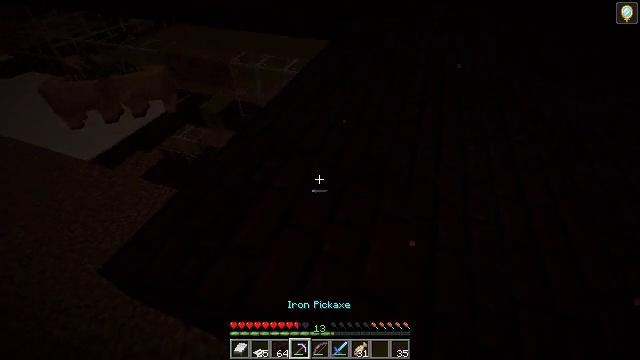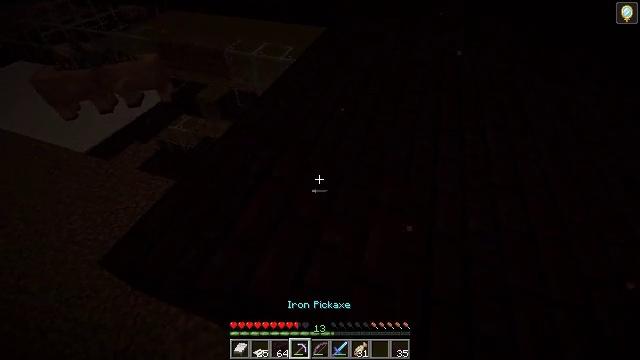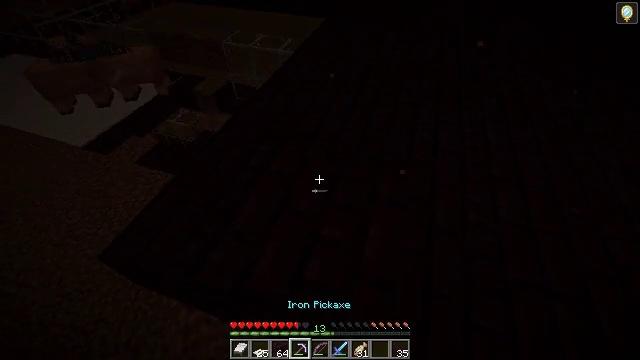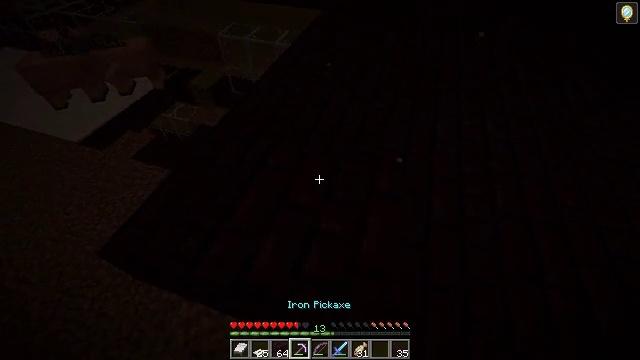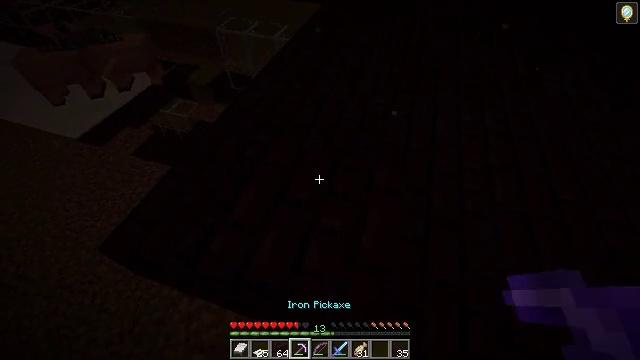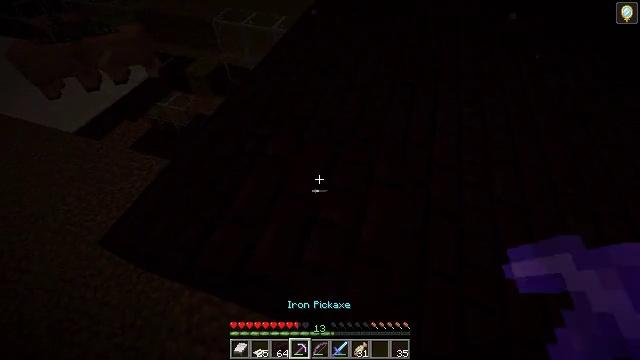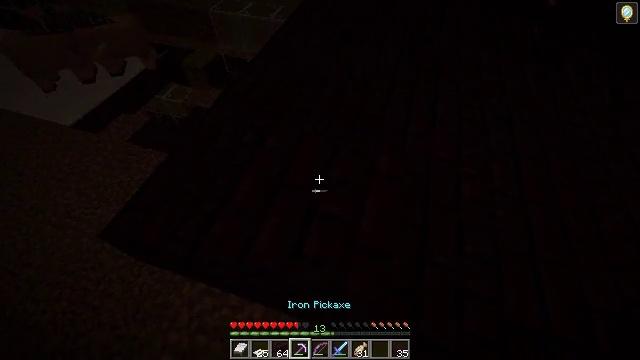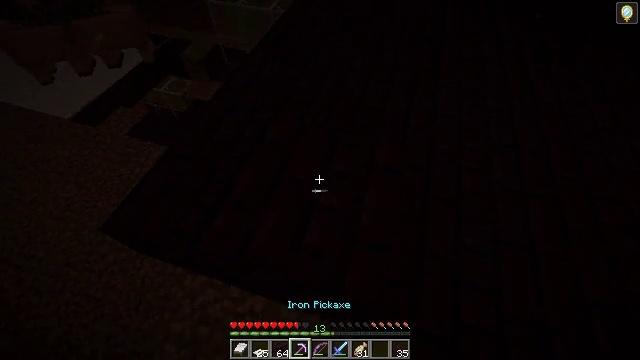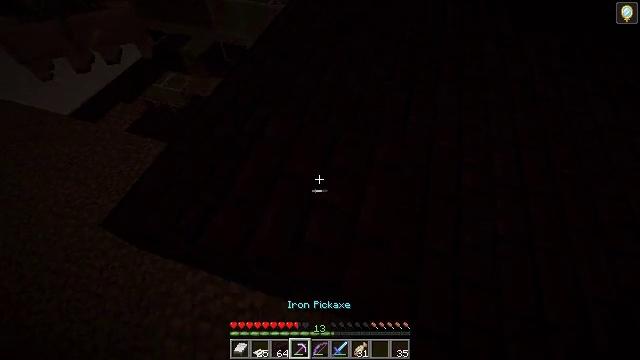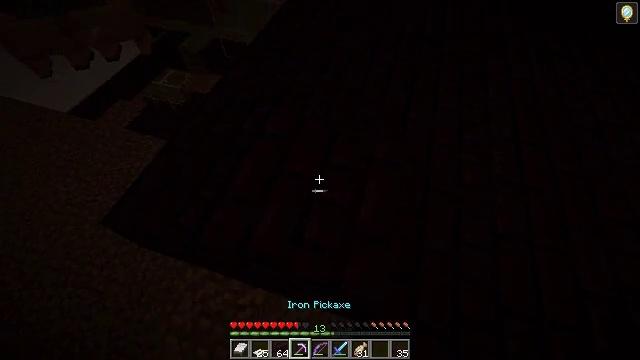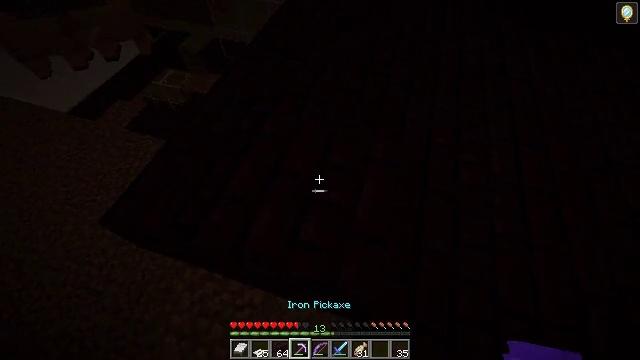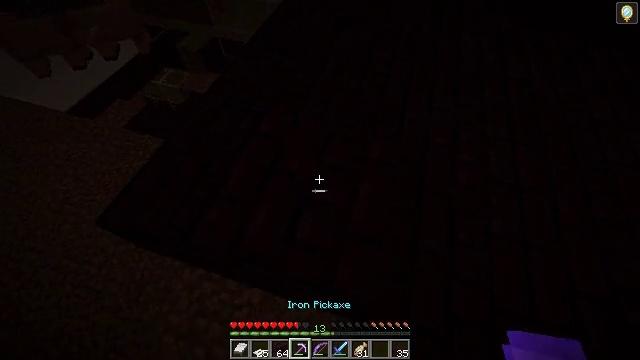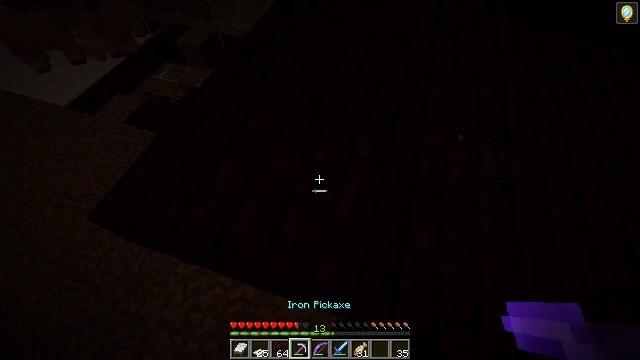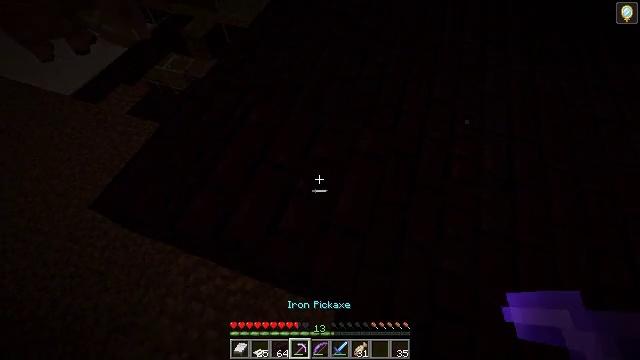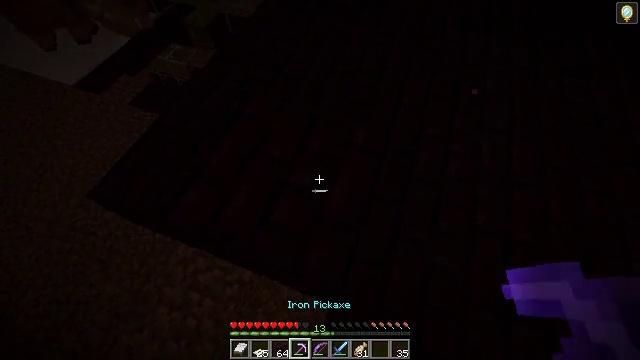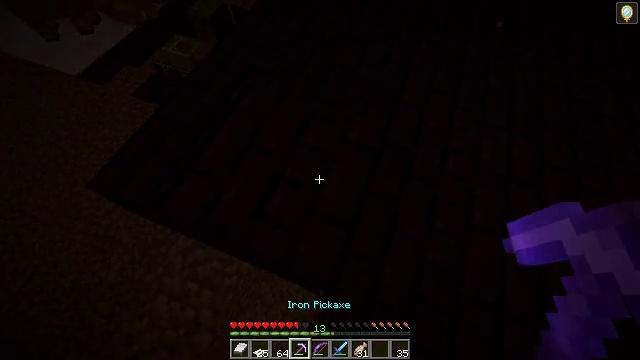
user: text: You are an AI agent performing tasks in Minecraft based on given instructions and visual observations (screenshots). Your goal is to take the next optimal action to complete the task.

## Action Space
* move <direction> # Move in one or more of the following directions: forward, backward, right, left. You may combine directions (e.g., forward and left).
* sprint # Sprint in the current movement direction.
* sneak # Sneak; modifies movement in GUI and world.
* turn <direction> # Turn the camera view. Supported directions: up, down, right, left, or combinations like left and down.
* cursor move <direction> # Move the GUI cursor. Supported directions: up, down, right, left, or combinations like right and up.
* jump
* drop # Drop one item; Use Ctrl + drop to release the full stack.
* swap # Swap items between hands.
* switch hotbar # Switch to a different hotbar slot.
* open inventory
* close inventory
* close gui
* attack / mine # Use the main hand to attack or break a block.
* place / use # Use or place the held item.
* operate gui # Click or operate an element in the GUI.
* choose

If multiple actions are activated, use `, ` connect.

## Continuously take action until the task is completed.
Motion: motion action
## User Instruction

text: Dig up the nether brick slab.
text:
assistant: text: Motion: sneak, turn down
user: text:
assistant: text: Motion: sneak, turn down
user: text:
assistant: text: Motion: sneak, turn down
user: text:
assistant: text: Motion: sneak
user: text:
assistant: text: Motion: sneak, turn down
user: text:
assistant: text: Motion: sneak, turn down
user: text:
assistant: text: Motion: sneak, turn down
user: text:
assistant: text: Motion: sneak
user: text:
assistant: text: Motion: sneak
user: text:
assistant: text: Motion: move right, sneak
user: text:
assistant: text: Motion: move right, sneak
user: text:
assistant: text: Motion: move right, sneak
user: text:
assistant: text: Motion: move right, sneak, turn left and down
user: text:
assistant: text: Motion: sneak, turn left and down
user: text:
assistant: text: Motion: sneak, turn left and down
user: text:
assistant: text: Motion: sneak
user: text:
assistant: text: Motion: sneak, turn left
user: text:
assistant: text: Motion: sneak, turn left
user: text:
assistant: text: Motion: sneak, turn left
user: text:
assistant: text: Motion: sneak, turn left
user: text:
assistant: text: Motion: sneak, turn left and up
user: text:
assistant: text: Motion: sneak, turn left
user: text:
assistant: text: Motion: sneak
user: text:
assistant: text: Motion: sneak, attack / mine
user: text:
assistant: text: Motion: sneak, attack / mine
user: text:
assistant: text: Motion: sneak, attack / mine
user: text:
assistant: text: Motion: sneak, attack / mine
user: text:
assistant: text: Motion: sneak, attack / mine
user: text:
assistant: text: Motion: sneak, attack / mine
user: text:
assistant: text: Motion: sneak